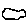
Label: cloud